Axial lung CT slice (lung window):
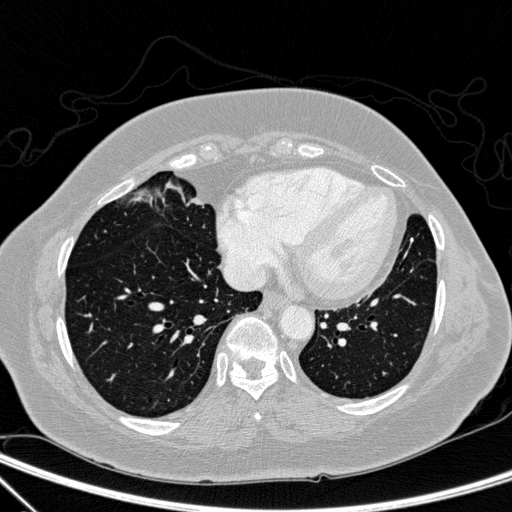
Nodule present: no